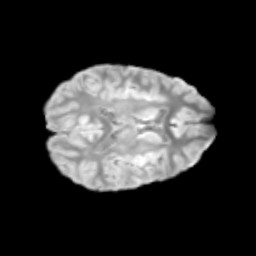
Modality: T2w
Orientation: axial
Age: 11
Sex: female
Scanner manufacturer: siemens
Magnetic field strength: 3 T
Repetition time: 3.8 s
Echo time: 0.07 s